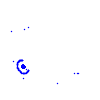
Particle: pion